Field crop: maize
Growth stage: 2
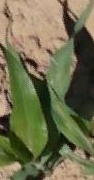
Species: maize